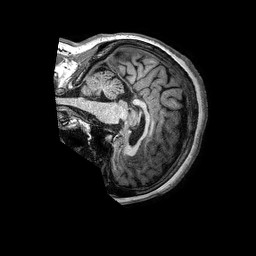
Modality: T1w
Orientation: sagittal
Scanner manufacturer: philips
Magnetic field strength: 3 T
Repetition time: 0.00669 s
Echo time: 0.002999 s